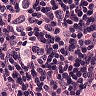
Metastatic tissue present: yes